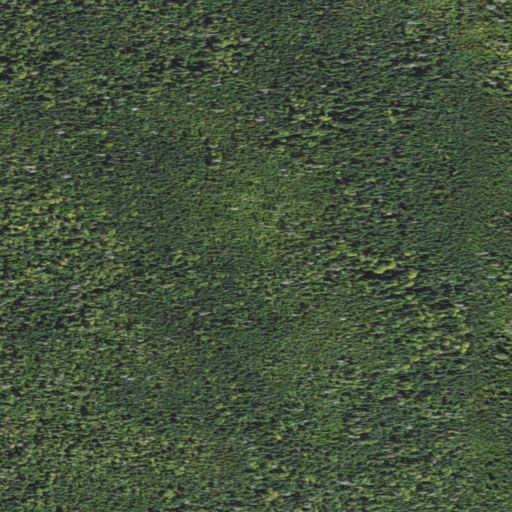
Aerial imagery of mountain in New Hampshire named Duck Pond Mountain containing evergreen forest and mixed forest